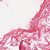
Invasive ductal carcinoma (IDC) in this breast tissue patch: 0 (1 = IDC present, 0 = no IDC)